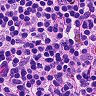
Metastatic tissue present: no